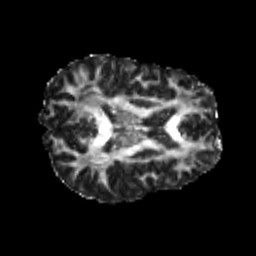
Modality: FA
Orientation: axial
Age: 19
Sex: male
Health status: healthy
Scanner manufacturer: philips
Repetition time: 7.388 s
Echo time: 0.08599 s